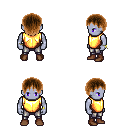
a pixel art fantasy rpg character, male body template, dark elf, purple skin, gold chest armor, metal pants, brown plain hairstyle, bracelets, brown shoes, four views (front, back, left, right), 2x2 character sprite sheet, small pixel art, hard edges, no anti-aliasing